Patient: sex F, age 19
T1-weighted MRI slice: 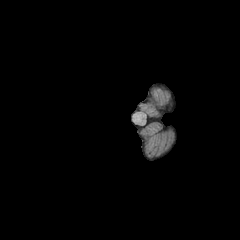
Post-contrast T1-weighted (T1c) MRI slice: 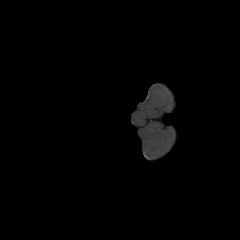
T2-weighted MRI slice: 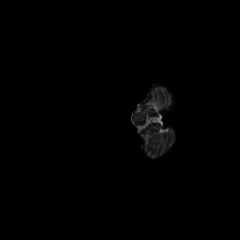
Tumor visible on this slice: no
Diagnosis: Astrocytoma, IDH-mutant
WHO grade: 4